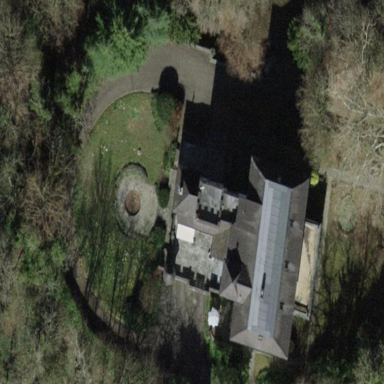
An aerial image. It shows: Stately castle with historic significance.